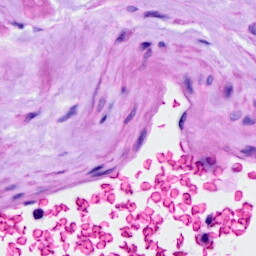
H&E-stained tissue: Ovarian